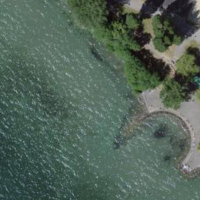
EUNIS habitat code: 52
Species observed at this site:
Chroicocephalus ridibundus
Phalacrocorax carbo
Larus michahellis
Podiceps cristatus
Cyanistes caeruleus
Fulica atra
Cygnus olor
Anas platyrhynchos
Parus major
Erithacus rubecula
Mergus merganser
Passer domesticus
Aegithalos caudatus
Turdus merula